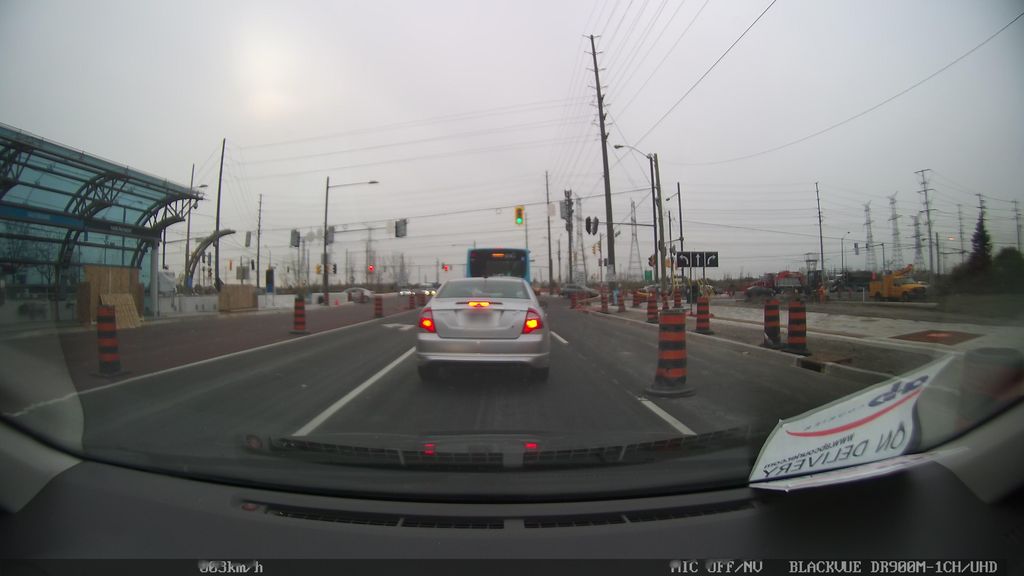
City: toronto